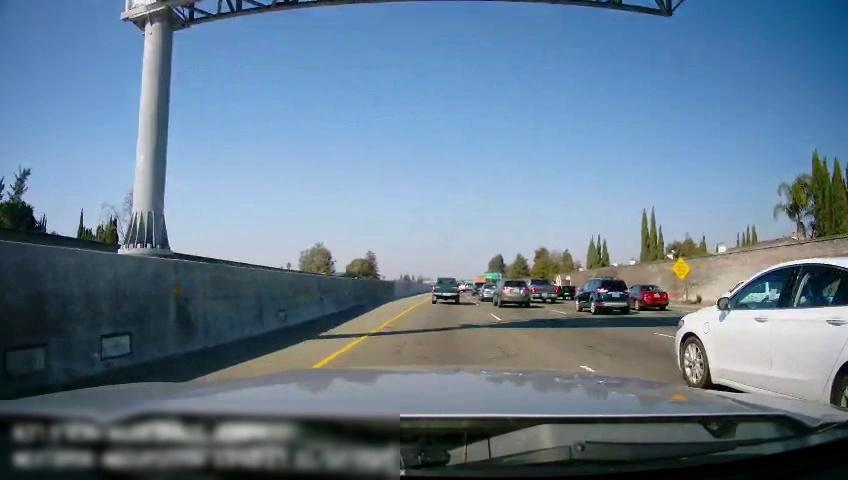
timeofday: Day
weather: Sunny
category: Drivable Space
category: Vehicles | Truck
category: Vehicles | Van
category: Vehicles | Car
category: Vehicles | Truck
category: Vehicles | Truck
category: Vehicles | SUV
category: Vehicles | Car
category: Vehicles | SUV
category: Vehicles | Car
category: Vehicles | SUV
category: Lanes | Alternate Lane
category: Lanes | Current Lane
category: Lanes | Current Lane
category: Traffic | Signs
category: Traffic | Signs